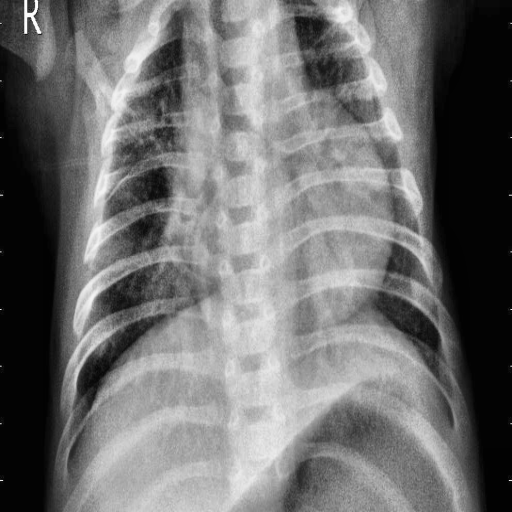
Finding: PNEUMONIA